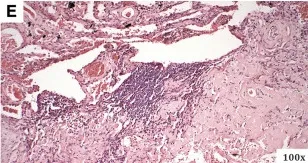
Microscopic views of slides in haematoxylin-eosin staining. Microscopically, cross-sections of the lung tissue with a defined nodular focus produced by an amorphous eosinophilic matrix (typical for the morphology of the amyloid deposits). Black arrow-the main part of the amyloidoma mass (with numerous calcifications), green arrow-residual lung tissue.
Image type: pathology (h&e)